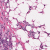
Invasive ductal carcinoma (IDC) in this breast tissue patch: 1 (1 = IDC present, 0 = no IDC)